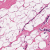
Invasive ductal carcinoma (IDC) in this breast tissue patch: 0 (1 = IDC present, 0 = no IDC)